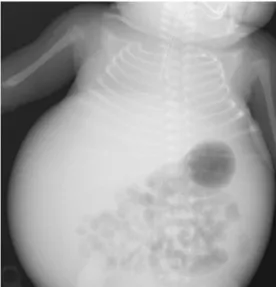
Images of case 1. Chest X-ray.
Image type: radiology (x_ray)